A spectrogram of one vibration snapshot from a rotating bearing is shown (time on one axis, frequency on the other). Diagnose the bearing from this image, choosing from: normal, inner_race, outer_race, ball.
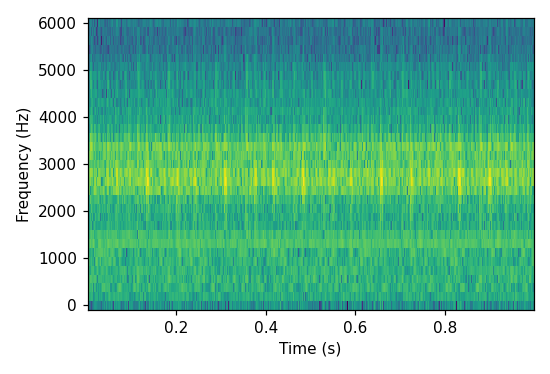
Answer: outer_race